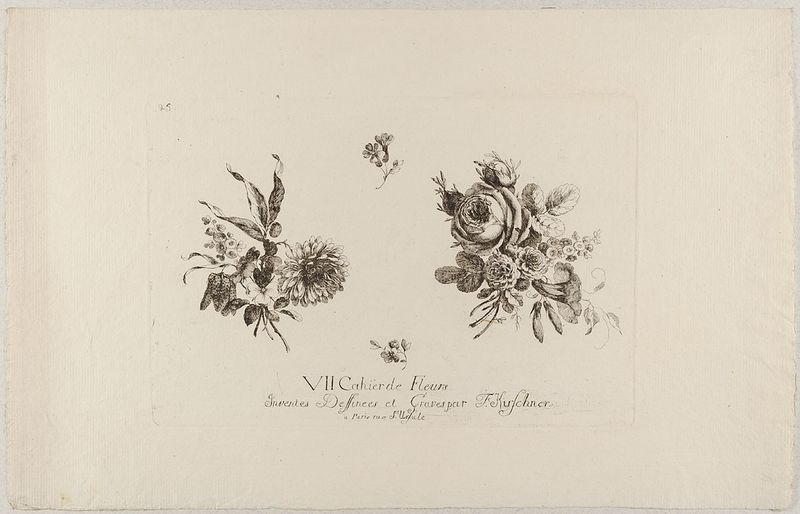
Titel: Zwei kleine Blumensträuße, Blatt 25 aus der Folge 'VII. Cahier de Fleurs Inventes Dessinees et Graves par F. Kirschner à Paris rue St. Ursule'
Künstler: Friedrich Kirschner
Standort: Hamburg
Institution: Museum für Kunst und Gewerbe Hamburg
Schlagwörter: blume, blumen, schrift, papier, grafik, graphik, französisch, strauss, pfingstrose, fotografie, photographie, druck, druckgraphik, schwarz-weiß, druckgrafik, radierung, text, gebinde, dahlie, schnittblumen, reproduktionen, druckerzeugnisse, blumenbuch, blüte, blumenstrauß, ornamentstich, vorlageblätter, cahier de fleur